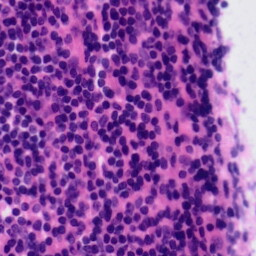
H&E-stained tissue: Tonsil